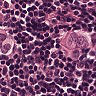
Metastatic tissue present: yes